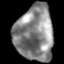
Tissue: lung
Cell type: T cells
Senescence score: 0.2119
Nuclear area (px): 2074
Mean DAPI intensity: 134.706